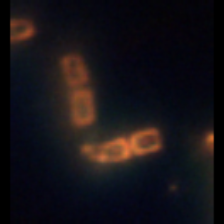
Taxon: Chaetoceros
Group: Diatoms